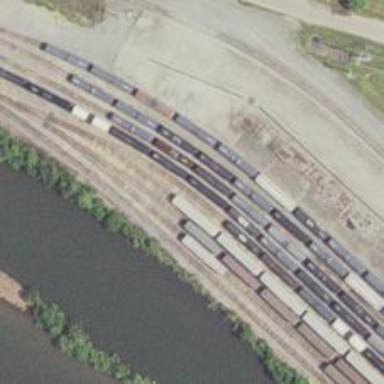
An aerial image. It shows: Railway yard used for servicing trains.